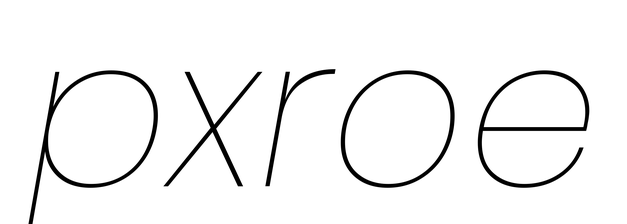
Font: Poppins-ThinItalic